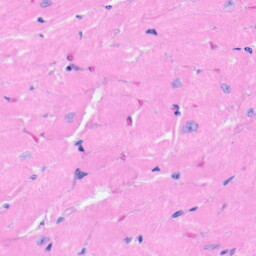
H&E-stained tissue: Heart